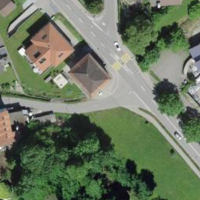
EUNIS habitat code: 57
Species observed at this site:
Fagus sylvatica
Symphoricarpos albus